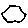
Label: hexagon